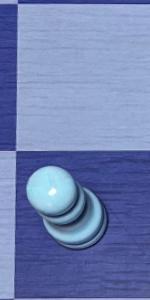
Label: Pawn_White